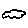
Label: cloud